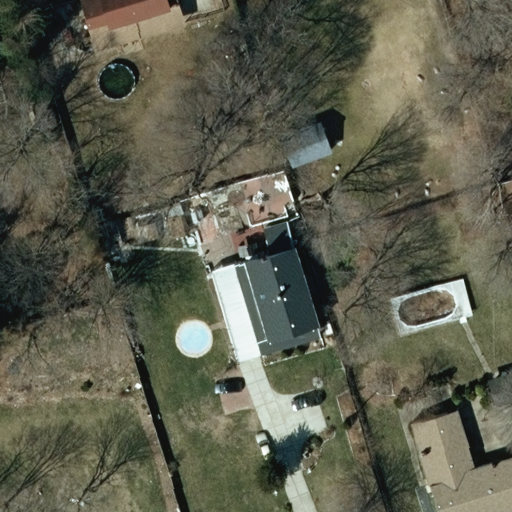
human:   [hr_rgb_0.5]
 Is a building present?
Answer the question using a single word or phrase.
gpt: yes

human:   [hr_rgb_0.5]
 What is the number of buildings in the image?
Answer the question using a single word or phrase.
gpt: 5

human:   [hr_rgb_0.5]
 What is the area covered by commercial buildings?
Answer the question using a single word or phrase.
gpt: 0m2

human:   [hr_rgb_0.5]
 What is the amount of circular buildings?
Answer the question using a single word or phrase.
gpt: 0

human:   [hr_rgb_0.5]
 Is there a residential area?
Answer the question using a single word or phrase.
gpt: yes

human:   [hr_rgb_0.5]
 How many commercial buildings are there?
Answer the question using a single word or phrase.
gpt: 0

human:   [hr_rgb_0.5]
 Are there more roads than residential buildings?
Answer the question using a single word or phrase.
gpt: no

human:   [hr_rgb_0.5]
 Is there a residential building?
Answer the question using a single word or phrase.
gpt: yes

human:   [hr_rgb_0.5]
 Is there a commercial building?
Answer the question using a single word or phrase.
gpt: no

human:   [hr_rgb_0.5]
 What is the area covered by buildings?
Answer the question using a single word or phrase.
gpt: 617m2

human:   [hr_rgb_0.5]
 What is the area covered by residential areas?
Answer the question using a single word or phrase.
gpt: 10621m2

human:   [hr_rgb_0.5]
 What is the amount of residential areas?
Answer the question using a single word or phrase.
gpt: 1

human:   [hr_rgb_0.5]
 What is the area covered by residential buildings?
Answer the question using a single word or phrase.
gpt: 534m2

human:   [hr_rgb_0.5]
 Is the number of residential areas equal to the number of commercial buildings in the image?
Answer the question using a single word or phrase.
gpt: no

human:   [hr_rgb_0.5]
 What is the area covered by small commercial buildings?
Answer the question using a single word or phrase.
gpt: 0m2

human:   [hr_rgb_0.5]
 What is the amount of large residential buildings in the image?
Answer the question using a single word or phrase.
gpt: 0

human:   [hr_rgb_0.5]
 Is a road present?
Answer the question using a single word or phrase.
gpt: no

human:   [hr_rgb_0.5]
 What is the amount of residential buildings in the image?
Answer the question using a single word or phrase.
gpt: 3

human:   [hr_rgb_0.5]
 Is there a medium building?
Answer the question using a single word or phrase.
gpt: yes

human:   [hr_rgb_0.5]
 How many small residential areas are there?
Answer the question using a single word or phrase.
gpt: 0

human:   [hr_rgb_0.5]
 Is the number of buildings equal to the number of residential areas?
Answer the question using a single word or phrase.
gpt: no

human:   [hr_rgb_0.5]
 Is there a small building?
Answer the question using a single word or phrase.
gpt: yes

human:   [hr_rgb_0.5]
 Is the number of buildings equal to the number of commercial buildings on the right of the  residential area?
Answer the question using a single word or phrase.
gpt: no

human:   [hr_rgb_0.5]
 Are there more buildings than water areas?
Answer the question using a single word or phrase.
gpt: yes

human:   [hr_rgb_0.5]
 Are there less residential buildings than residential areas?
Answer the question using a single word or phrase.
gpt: no

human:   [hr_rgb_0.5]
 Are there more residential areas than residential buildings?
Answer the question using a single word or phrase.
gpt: no

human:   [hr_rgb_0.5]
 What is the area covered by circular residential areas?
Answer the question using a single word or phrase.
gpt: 0m2

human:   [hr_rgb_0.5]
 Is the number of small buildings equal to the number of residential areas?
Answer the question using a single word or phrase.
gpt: no

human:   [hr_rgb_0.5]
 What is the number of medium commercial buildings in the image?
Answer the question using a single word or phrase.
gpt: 0

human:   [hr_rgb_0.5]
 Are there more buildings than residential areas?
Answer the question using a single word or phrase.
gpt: yes

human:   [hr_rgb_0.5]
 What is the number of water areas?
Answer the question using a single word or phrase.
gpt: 0

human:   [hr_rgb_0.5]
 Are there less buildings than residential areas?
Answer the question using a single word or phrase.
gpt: no

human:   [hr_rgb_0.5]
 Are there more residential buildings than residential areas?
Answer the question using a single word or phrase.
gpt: yes

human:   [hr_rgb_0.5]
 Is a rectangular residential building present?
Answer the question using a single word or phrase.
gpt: yes

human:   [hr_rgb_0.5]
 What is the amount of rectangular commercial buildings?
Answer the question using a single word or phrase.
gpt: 0

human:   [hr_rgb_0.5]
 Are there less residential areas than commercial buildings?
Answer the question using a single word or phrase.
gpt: no

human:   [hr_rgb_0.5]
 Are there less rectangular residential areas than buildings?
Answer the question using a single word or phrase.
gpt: yes

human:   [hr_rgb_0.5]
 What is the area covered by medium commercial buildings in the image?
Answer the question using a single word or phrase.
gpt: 0m2

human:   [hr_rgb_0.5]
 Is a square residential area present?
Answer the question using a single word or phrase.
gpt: no

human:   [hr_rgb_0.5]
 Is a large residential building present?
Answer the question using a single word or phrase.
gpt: no

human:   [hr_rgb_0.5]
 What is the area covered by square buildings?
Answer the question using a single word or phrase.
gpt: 0m2

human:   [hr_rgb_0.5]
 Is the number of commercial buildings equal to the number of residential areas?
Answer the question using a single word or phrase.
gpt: no

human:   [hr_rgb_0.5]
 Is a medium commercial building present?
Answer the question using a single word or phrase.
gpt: no

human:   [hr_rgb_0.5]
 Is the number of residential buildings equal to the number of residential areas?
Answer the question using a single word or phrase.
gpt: no

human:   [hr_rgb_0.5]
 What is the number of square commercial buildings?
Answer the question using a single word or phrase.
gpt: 0

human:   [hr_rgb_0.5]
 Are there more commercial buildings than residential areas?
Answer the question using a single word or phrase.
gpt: no

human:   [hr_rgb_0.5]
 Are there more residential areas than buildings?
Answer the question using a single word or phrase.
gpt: no

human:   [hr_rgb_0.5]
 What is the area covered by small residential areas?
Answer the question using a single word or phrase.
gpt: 0m2

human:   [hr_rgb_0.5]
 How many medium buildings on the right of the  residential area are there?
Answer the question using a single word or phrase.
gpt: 0

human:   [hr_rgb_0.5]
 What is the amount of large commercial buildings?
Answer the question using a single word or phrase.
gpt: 0

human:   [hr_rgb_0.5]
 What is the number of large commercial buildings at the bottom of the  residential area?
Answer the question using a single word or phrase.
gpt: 0

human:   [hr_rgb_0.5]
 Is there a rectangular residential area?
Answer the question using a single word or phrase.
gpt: yes

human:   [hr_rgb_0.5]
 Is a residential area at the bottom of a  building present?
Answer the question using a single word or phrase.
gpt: no

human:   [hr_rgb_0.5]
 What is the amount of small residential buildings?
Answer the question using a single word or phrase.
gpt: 1

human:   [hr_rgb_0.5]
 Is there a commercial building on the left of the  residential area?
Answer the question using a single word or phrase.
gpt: no

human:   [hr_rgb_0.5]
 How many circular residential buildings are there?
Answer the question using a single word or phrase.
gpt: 0

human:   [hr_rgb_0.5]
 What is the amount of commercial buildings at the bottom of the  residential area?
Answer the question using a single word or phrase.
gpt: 0

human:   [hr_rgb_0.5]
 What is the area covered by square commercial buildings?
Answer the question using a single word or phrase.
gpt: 0m2

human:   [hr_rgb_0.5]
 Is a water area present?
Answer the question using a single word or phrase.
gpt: no

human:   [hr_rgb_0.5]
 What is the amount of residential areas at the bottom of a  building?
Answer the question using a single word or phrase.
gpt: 0

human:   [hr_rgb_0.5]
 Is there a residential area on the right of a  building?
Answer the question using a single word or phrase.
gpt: yes

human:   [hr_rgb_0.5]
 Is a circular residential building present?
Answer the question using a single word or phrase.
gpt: no

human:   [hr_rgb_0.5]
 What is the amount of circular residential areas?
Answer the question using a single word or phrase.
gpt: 0

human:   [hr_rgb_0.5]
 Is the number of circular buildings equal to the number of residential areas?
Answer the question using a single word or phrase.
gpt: no